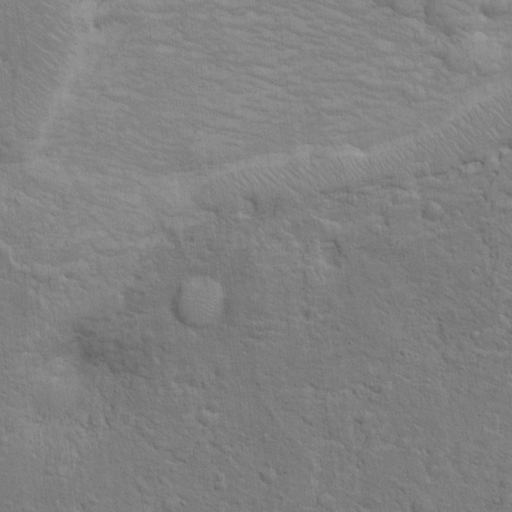
Objects detected: cone